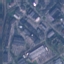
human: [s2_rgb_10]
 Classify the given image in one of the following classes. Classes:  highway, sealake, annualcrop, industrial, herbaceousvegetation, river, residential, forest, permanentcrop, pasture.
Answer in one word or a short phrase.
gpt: Industrial